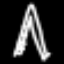
Label: The Eiffel Tower